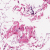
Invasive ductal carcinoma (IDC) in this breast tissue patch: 0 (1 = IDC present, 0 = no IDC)